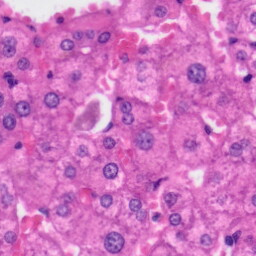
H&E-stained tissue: Liver